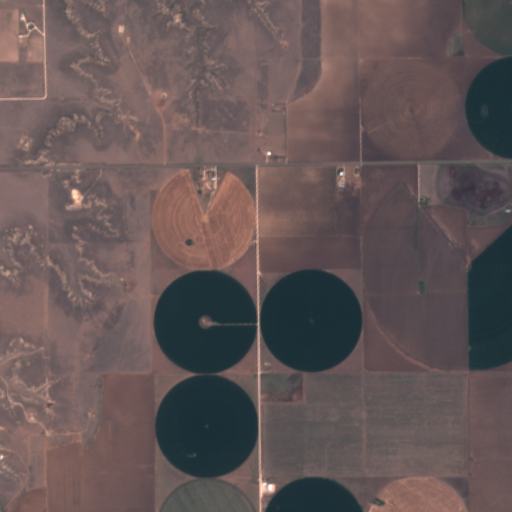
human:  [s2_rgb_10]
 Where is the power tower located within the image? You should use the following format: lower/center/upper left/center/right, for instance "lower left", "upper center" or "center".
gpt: The power tower is located in the left of the image.
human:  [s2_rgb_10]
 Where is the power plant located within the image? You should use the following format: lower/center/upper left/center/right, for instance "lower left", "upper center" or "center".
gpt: There is no power plant in the image.